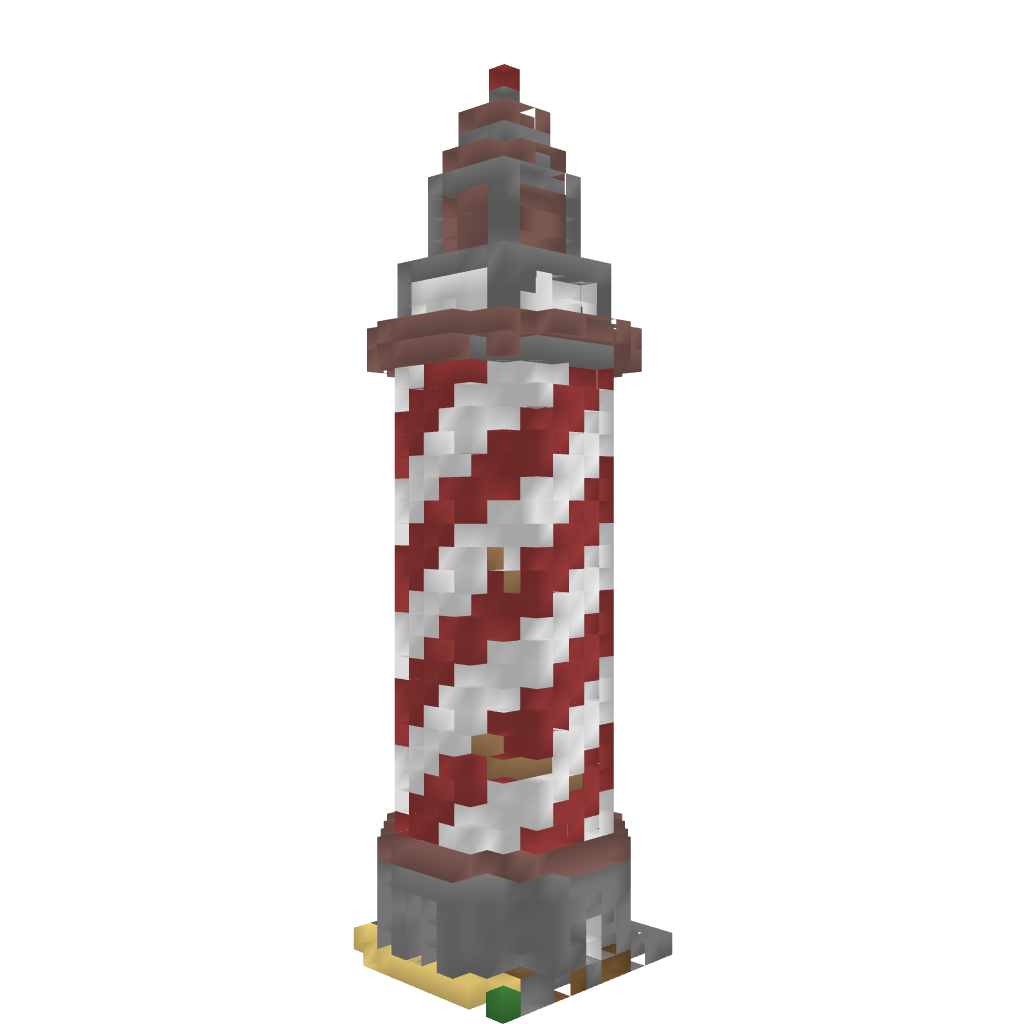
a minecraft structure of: Lighthouse high quality